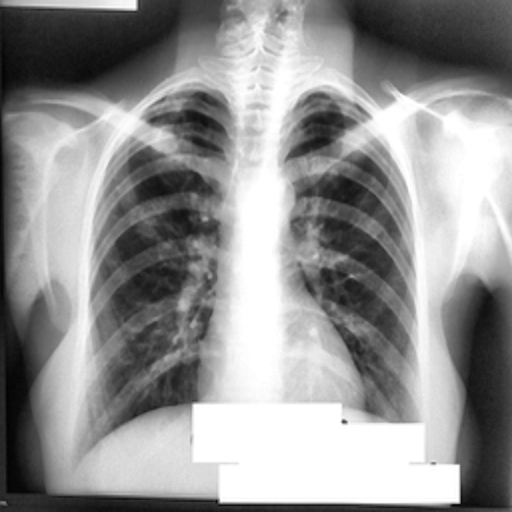
Finding: TUBERCULOSIS